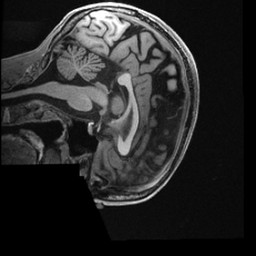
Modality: T1w
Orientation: sagittal
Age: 27
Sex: female